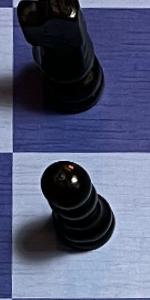
Label: Pawn_Black